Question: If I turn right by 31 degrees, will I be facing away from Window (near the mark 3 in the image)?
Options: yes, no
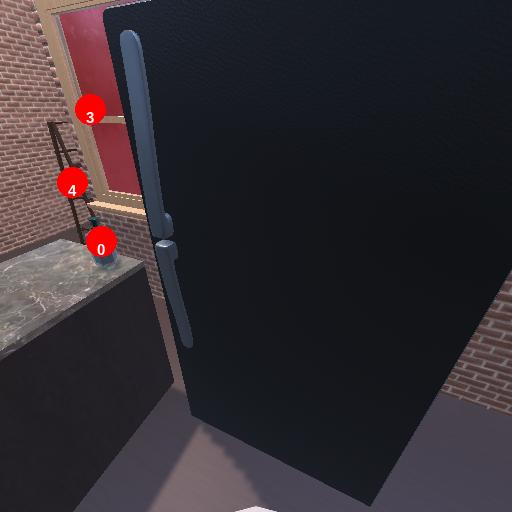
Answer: yes